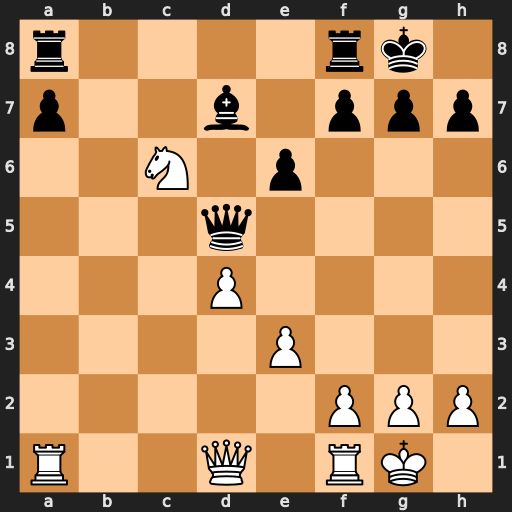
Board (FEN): r4rk1/p2b1ppp/2N1p3/3q4/3P4/4P3/5PPP/R2Q1RK1
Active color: w
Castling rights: -
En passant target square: -
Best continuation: Ne7+ Kh8 Nxd5